Interaction volume radius: 10 \u00c5
Interaction volume height: 20 \u00c5
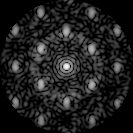
Disorder parameter: 0.4539